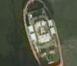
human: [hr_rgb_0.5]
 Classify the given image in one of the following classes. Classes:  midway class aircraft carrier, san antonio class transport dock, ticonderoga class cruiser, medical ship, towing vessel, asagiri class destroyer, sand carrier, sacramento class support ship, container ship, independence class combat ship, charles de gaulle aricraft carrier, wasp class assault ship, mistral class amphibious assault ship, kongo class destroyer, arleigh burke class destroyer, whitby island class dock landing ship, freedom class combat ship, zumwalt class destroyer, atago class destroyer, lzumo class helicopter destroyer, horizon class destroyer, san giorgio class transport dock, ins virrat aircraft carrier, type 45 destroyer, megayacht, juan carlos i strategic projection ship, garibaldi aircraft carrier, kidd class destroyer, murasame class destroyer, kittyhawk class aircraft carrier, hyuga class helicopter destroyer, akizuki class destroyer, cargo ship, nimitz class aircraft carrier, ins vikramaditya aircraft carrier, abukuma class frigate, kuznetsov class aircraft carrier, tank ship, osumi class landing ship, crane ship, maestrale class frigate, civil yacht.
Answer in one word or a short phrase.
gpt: Towing vessel